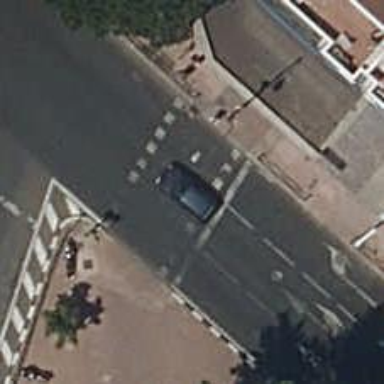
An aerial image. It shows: Crossing with traffic signals.